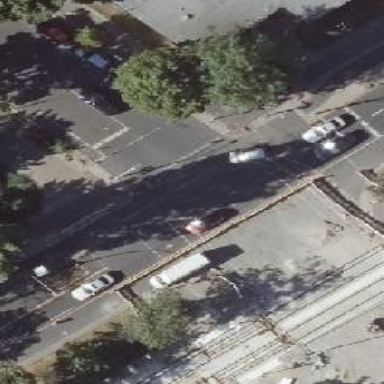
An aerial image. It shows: Footway with traffic signals at crossing.